Question: I want to password protect my page which I am doing using LDAP bind authentication. That whole process and script is fine. Now I have this form which submits to that script and that script checks whether the user has authentication or not, if they don't it kicks them out.
What I am trying to do here is this. <URL> that form I have there, I would like to make that a popup login instead so as soon as a user goes to the url of the site they get a blank page with a POPUP screen asking for the login. How can I do make that popup? if the user clicks cancel it should display Error. Access denied. Or if the user inputs the wrong login credentials display that same error message. The error messages don't need to be a popup, they can be displayed on a different blank page. All the forms I have looked around Google have a popup from a button which isn't what I want..
I am trying to make something like this:

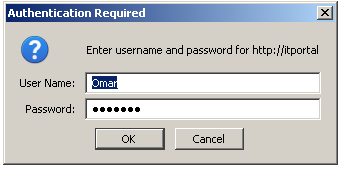
Answer: In Javascript you can do that by opening a new Window with the window.open() method, opening an URL with the form and then capturing its information from outside. But that might fail in platforms not supporting it.
Another method can be showing the form in a floating box, but it is still Javascript dependant.
Maybe what you actually want is an HTTP login form, it is not Javascript but it does exactly what you ask for. Though you will have to handle everything server-side.
Take a look at <URL> to learn about this.
...Assuming that you have PHP for server side scripting, if not, it is still a good reference that you can not-so-differently implement in other languages.